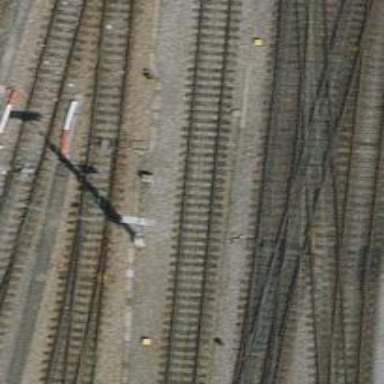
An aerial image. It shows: Railway yard with one track. The railway is electrified with contact line.